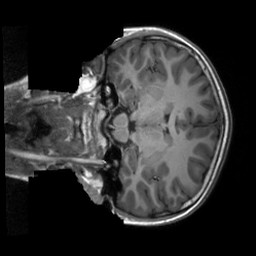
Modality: T1w
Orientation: coronal
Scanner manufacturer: siemens
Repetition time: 2.3 s
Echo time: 0.00229 s